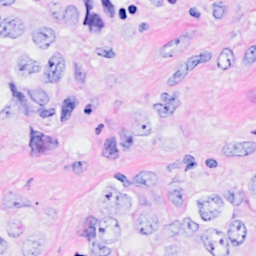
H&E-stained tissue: Breast